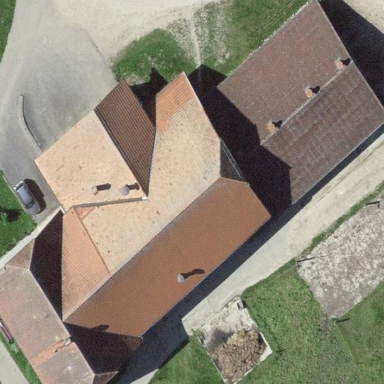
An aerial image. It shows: Farm building.